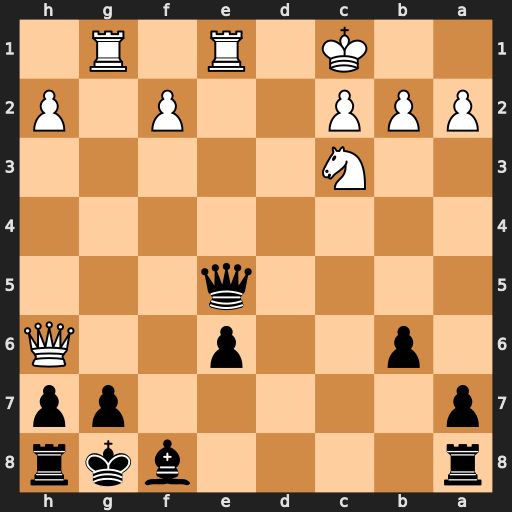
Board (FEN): r4bkr/p5pp/1p2p2Q/4q3/8/2N5/PPP2P1P/2K1R1R1
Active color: b
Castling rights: -
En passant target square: -
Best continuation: Qxe1+ Rxe1 gxh6